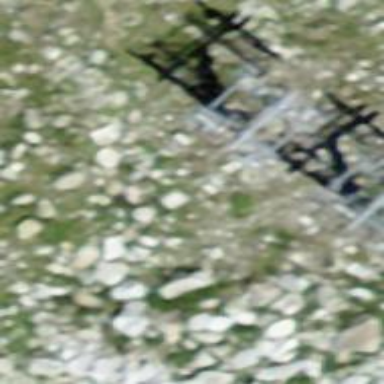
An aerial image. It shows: Pylon used for aerialway.